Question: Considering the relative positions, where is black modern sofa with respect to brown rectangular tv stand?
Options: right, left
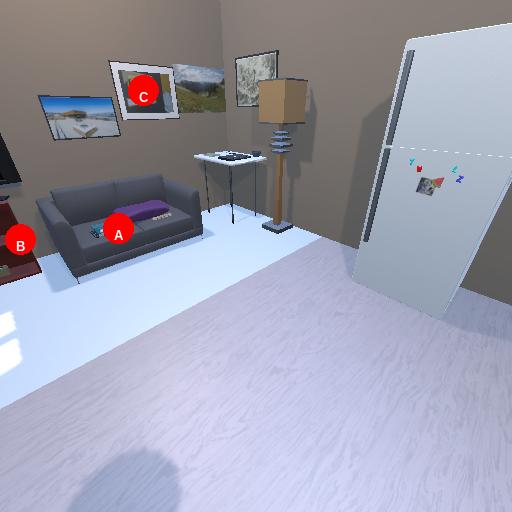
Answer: right